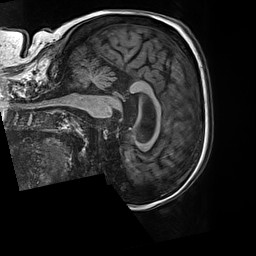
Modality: T1w
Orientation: sagittal
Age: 66
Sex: female
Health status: healthy
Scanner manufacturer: siemens
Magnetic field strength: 3 T
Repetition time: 2.5 s
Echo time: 0.00299 s